Question: I need your help.
I am not sure what the technology is called for this, but you know how in some websites you start typing some value in an input box and the nearest result becomes immediately highlighted.
I assume that it captures this info on some sort of a key up event. I'd like to have the same concept applied to my example,
so that if for example I type in the value ''698''in my input box, jQuery would find, select and apply my css class titled:'.selected' to the value (same as if I were to click and select it. I think this addon would be neat and purposeful to both the user and the eye.
I guess further to say that, once the css class applied, the function should also move the scroll position to the detected value.
Here's a quick pic of the desired result:

Much thanks and appreciation for everyones help & support in advance,
'''
<!DOCTYPE html>
<html>
<head>
<script src="http://ajax.googleapis.com/ajax/libs/jquery/1.11.0/jquery.min.js"></script>
<style type="text/css">
* {
font-family: Segoe UI;
font-size: 9pt;
}
#refdocs {
border: 0;
width: 100%;
height: auto;
padding-left: 2px;
}
#refdocs_main {
border: 1px solid rgb(170,170,170);
width: 179px;
overflow: hidden;
margin-top: 1px;
}
#refdocs_input{
border-bottom: 1px solid rgb(170,170,170);
height: 20px;
}
#refdocs_wrapper{
height: 100px;
overflow-y: scroll;
overflow-x: hidden;
}
#refdocs_list {
width: 100%;
}
#refdocs_list ul {
margin: 0;
padding: 0px;
list-style-type: none;
}
#refdocs_list li {
cursor: default;
padding: 2px;
}
.selected {
background: rgb(228,228,228);
}
</style>
<script type="text/javascript">
window.onload = function() {
$('#refdocs_list ul li').click(function () {
$('#refdocs_list ul li').removeClass('selected');
$(this).addClass('selected');
document.getElementById('refdocs').value = $(this).text()
});
}
</script>
</head>
<body>
<div id="refdocs_main">
<div id="refdocs_input"><input type="text" id="refdocs"></div>
<div id="refdocs_wrapper">
<div id="refdocs_list">
<ul>
<li><PHONE></li>
<li><PHONE></li>
<li><PHONE></li>
<li><PHONE></li>
<li><PHONE></li>
</ul>
</div>
</div>
</div>
</body>
</html>
'''
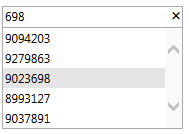
Answer: It might look like this
'''
$("#refdocs").keyup(function(event) {
if (event.which == 13) {
event.preventDefault();
}
var va = $( this ).val();
$("li:contains(" + va + ")").first().css("text-decoration","underline");
});
'''